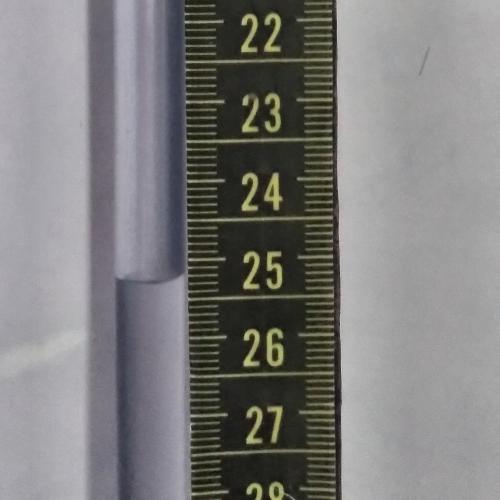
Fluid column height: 25.2 cm